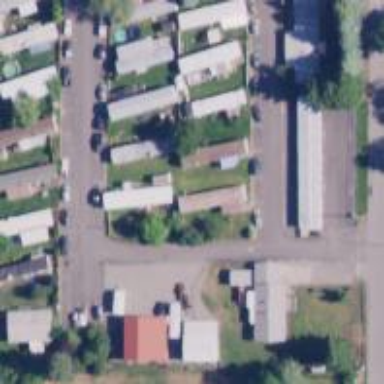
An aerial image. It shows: Residential area designated as trailer park.